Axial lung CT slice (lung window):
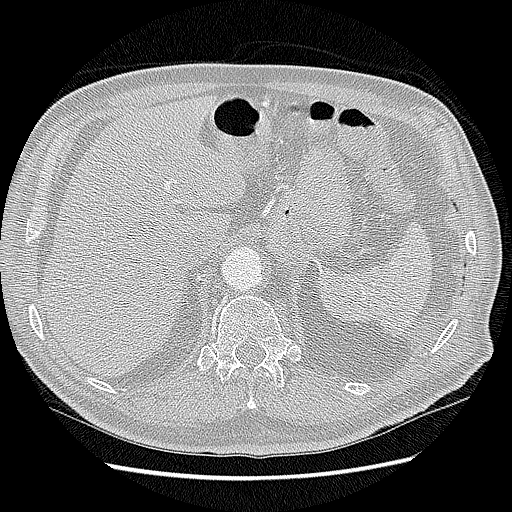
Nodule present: no